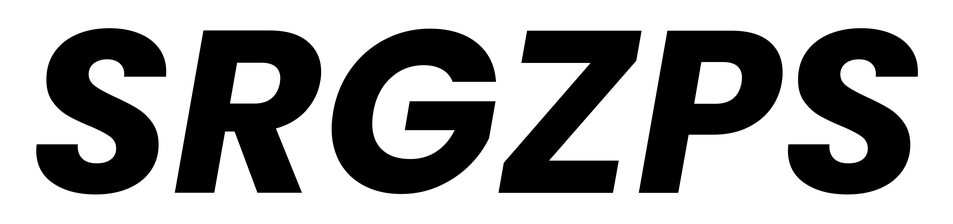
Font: Poppins-BoldItalic